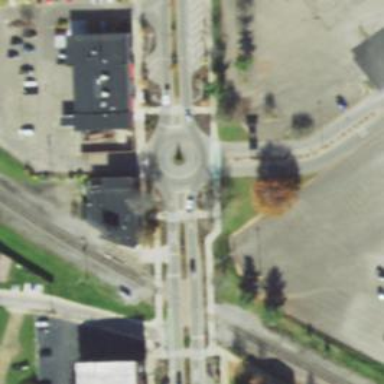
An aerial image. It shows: Roundabout on primary highway.